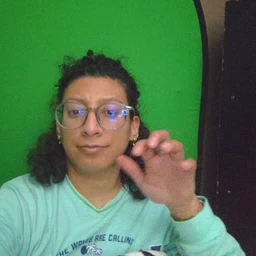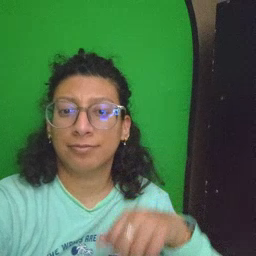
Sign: horse